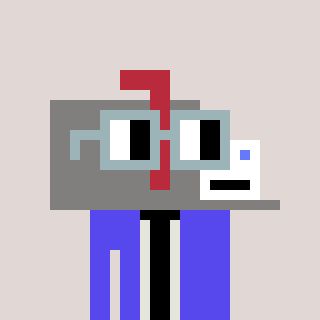
a pixel art character with square dark gray glasses, a mailbox-shaped head and a computerblue-colored body on a warm background